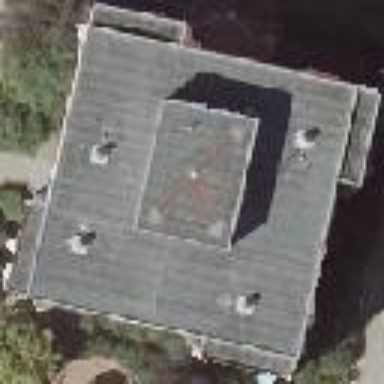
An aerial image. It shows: Apartment building with flat roof.